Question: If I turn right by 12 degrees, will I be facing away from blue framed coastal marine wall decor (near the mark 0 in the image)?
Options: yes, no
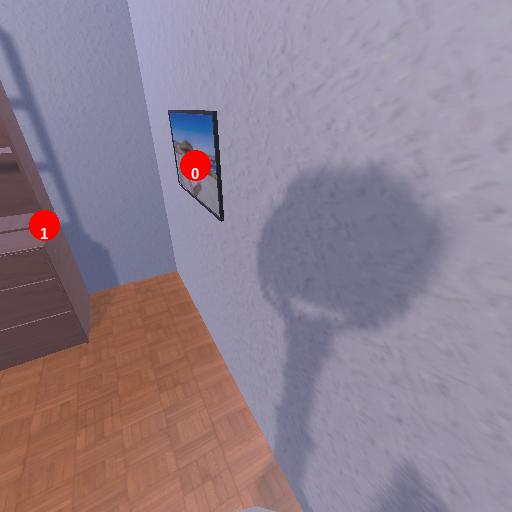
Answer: yes